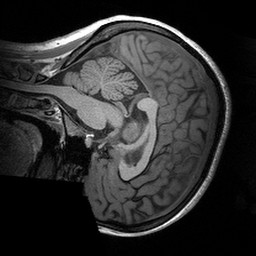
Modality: T1w
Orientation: sagittal
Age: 25
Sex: female
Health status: healthy
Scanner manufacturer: siemens
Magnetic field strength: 3 T
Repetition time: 2.53 s
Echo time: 0.00288 s